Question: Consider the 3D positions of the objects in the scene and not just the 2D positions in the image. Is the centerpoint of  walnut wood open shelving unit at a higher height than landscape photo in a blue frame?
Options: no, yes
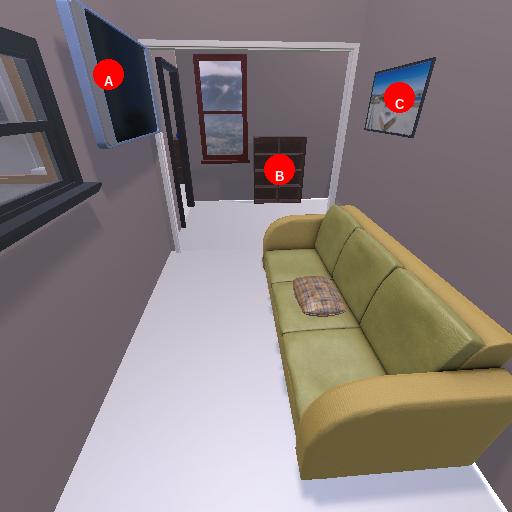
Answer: no